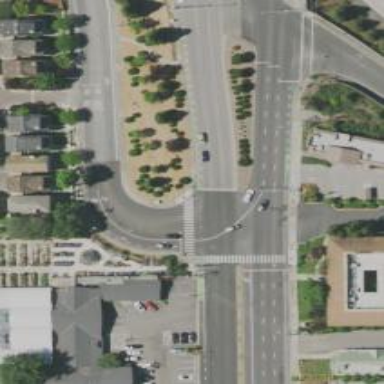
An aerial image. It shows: Tertiary road with sidewalk on the left.